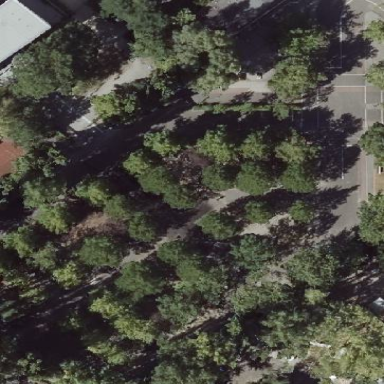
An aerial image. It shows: Traffic park designed for children.